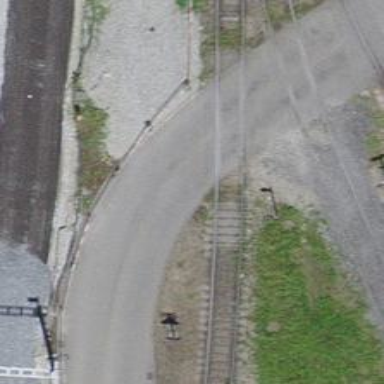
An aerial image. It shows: Single railway spur track.